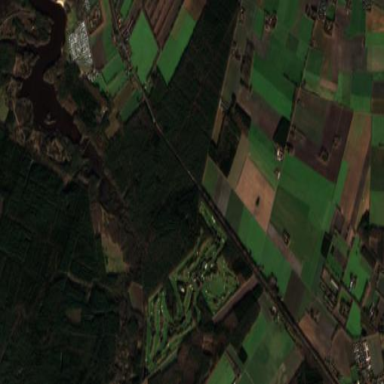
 place for golfing and leisure activities."